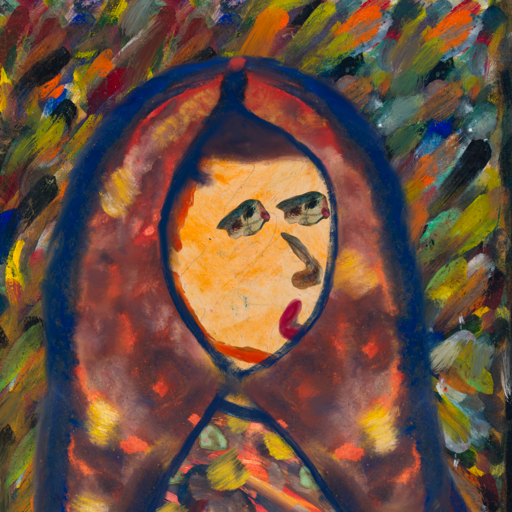
Background: An_Impression, Head And Neck Side: Experience, Face Side: Pipe, Bust: Mother_And_Son_Mother, Hair Side: Blank, Head Accessory: Mother_And_Son_Mother_Scarf, Second Necklace: Blank, Necklace: Blank, Baby: Blank